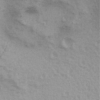
Label: not_dusty